You are looking at the short-time Fourier spectrogram of a bearing's acceleration signal. Based on the visible evidence, which condition applies: normal, inner_race, outer_race, ball?
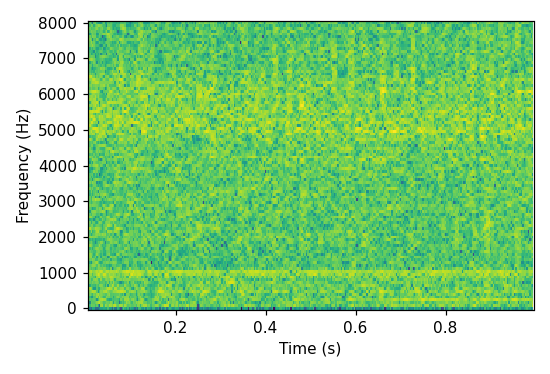
Answer: normal